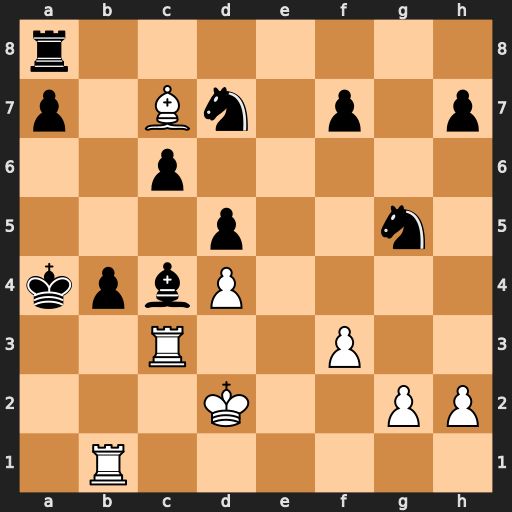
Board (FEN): r7/p1Bn1p1p/2p5/3p2n1/kpbP4/2R2P2/3K2PP/1R6
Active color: w
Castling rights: -
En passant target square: -
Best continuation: Ra1+ Ba2 Rxa2+ Kb5 Ra5#